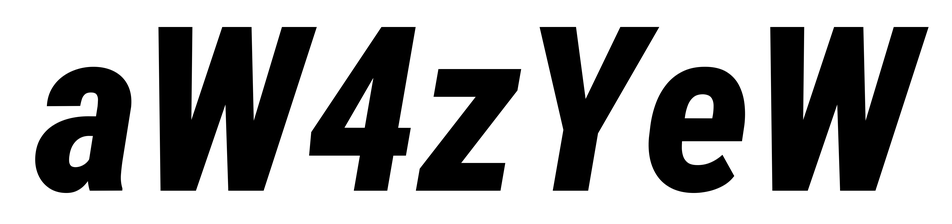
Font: Roboto-Italic_Condensed_ExtraBold_Italic